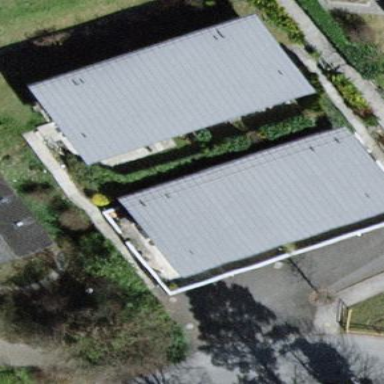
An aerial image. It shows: Semidetached house.